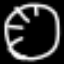
Label: clock